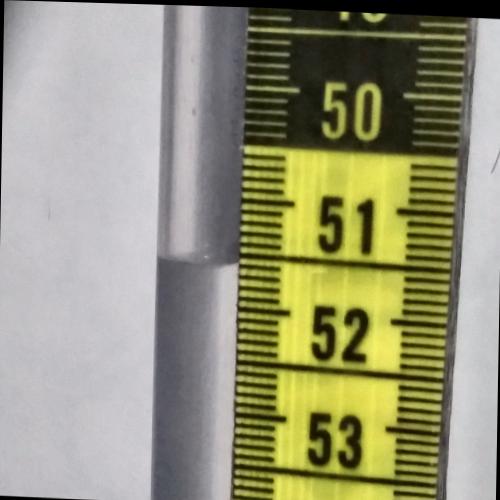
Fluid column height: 51.6 cm